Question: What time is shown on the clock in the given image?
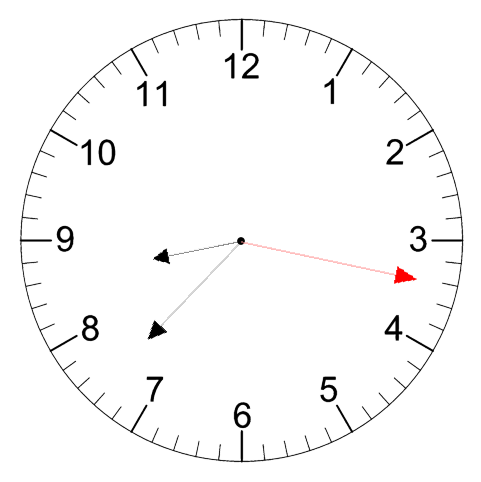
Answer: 08:37:17